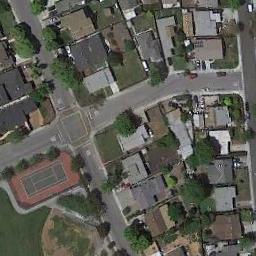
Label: tennis_court